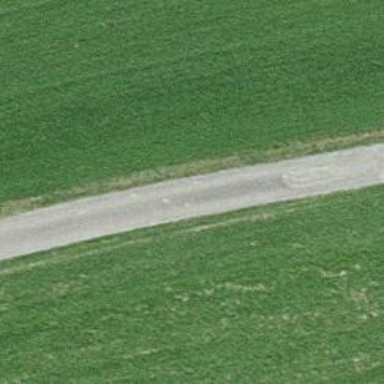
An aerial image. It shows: Unclassified paved road.